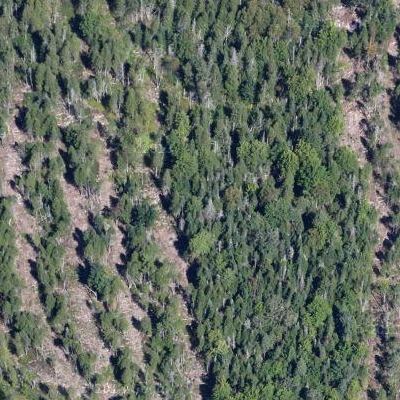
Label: eForest